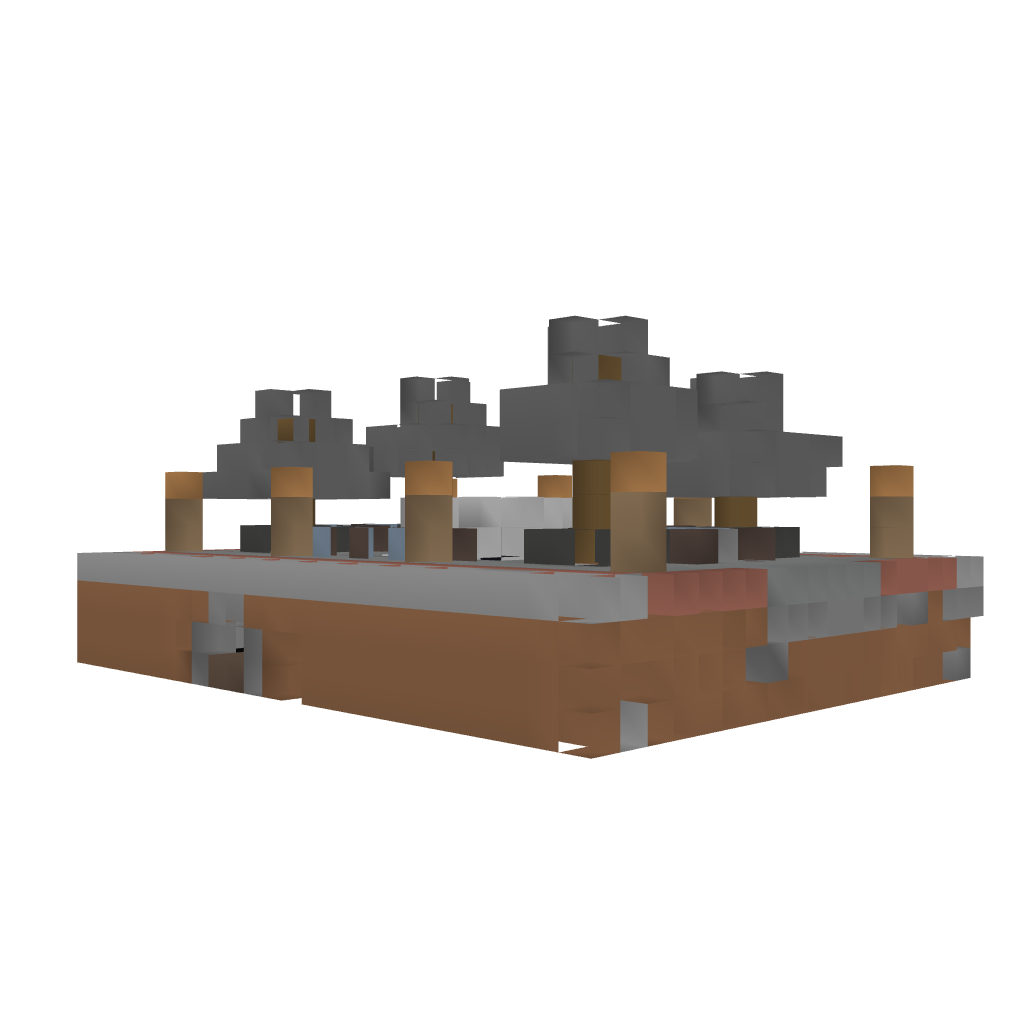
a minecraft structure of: Square (updated)